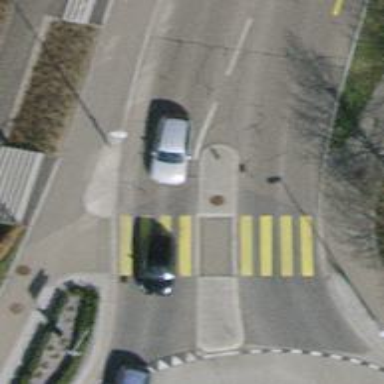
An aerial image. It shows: Marked crossing on the road.